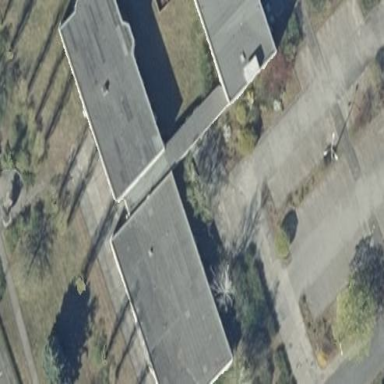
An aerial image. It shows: Industrial building.